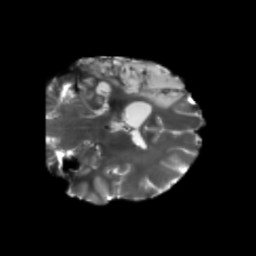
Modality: T2w
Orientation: coronal
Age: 27
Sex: female
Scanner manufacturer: siemens
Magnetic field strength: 3 T
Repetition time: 5.25 s
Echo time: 0.08 s